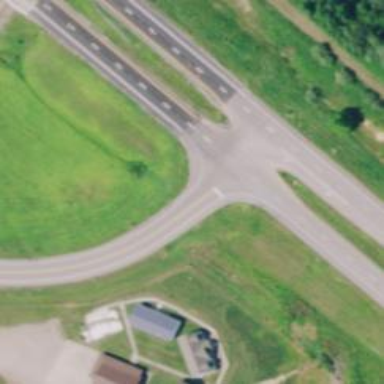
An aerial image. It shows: Trunk link highway.